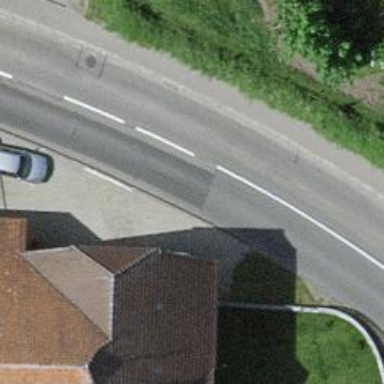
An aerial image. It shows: Secondary road with asphalt surface.